Question: My goal is to eventually add multiple UITableViews to the screen at once and allow the user to scroll horizontally between them like columns. Right now to show my tableviewcontroller I set my custom controller to the root controller:
'''
[[self window] setRootViewController: myCustomController];
'''
This works fine for showing one table on the screen. However when I try changing this to:
'''
[self.window addSubview: myCustomController.view];
'''
Then I can see the background of my table but it doesn't load any cells into it. Likewise if I do:
'''
[self.window addSubview: myCustomController.tableView];
'''
then it just loads a blank table again like so:

I also tried changing the header of my custom controller to extend just UITableView instead of UITableViewController however the exact same thing happens when I try inserting the view, it's just a blank table.
I tried putting NSLogs in some of my methods and it seems like without directly inserting the controller these methods don't seem to run:
heightForRowAtIndexPath
cellForRowAtIndexPath
numberOfRowsInSection
All I want to do is figure out how I can insert multiple different instances of my custom UITableViewController on the screen so that I can use either of these:
<URL>
<URL>
To put them all side by side and display information from different data stores.
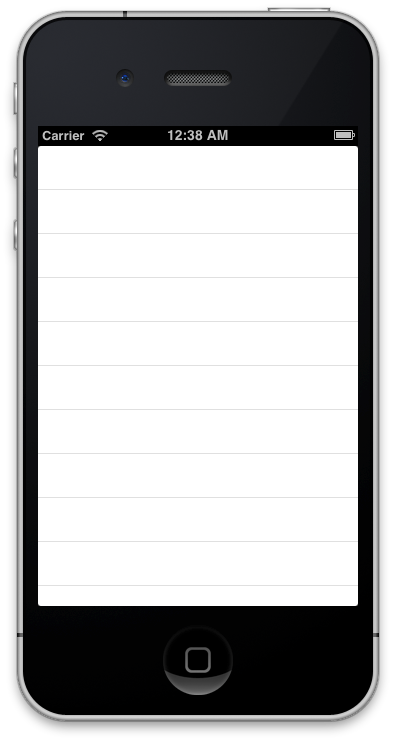
Answer: Your problem is that you are not setting the 'delegate' and 'datasource' for the table view.
You could do this in code:
'''
//assuming outlet named tableView
self.tableView.delegate = self;
self.tableView.dataSource = self;
'''
Also, you will need to modify your corresponding '.h' file:
'''
@interface something : somethingElse <UITableViewDelegate, UITableViewDataSource>
....
'''
If you are creating your table view through IB, make the same change to the .h file, but instead right-click drag from your table view to the little orange circle at the bottom of the 'scene'. You'll need to do this twice; once for the 'dataSource' and again for the 'delegate'.